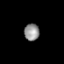
Tissue: prostate
Cell type: T cells
Senescence score: 0.7734
Nuclear area (px): 256
Mean DAPI intensity: 143.531